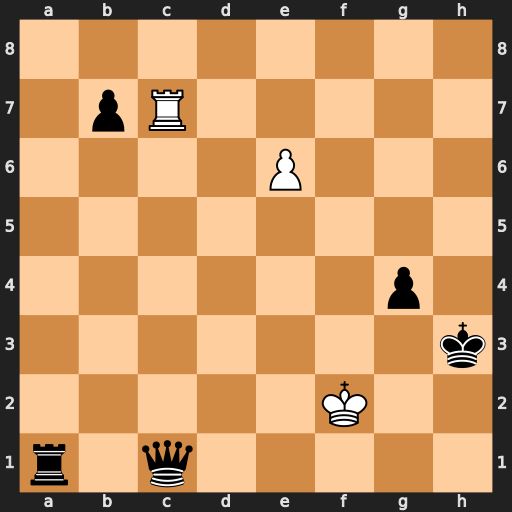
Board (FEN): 8/1pR5/4P3/8/6p1/7k/5K2/r1q5
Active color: w
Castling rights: -
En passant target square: -
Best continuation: Rh7+ Qh6 Rxh6#